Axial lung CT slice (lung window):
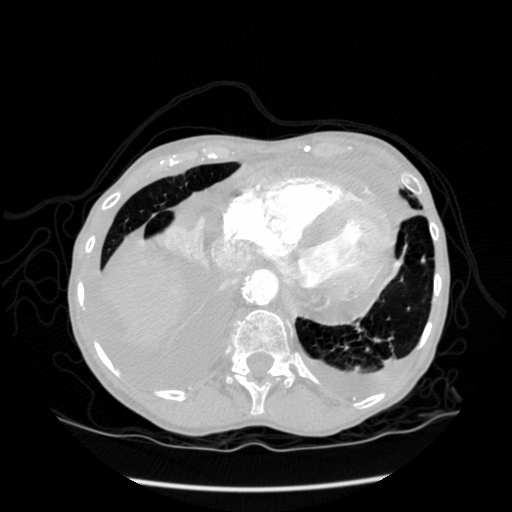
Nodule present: yes
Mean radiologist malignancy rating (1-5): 1